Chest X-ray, PA view. Patient: 46 years old, sex M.
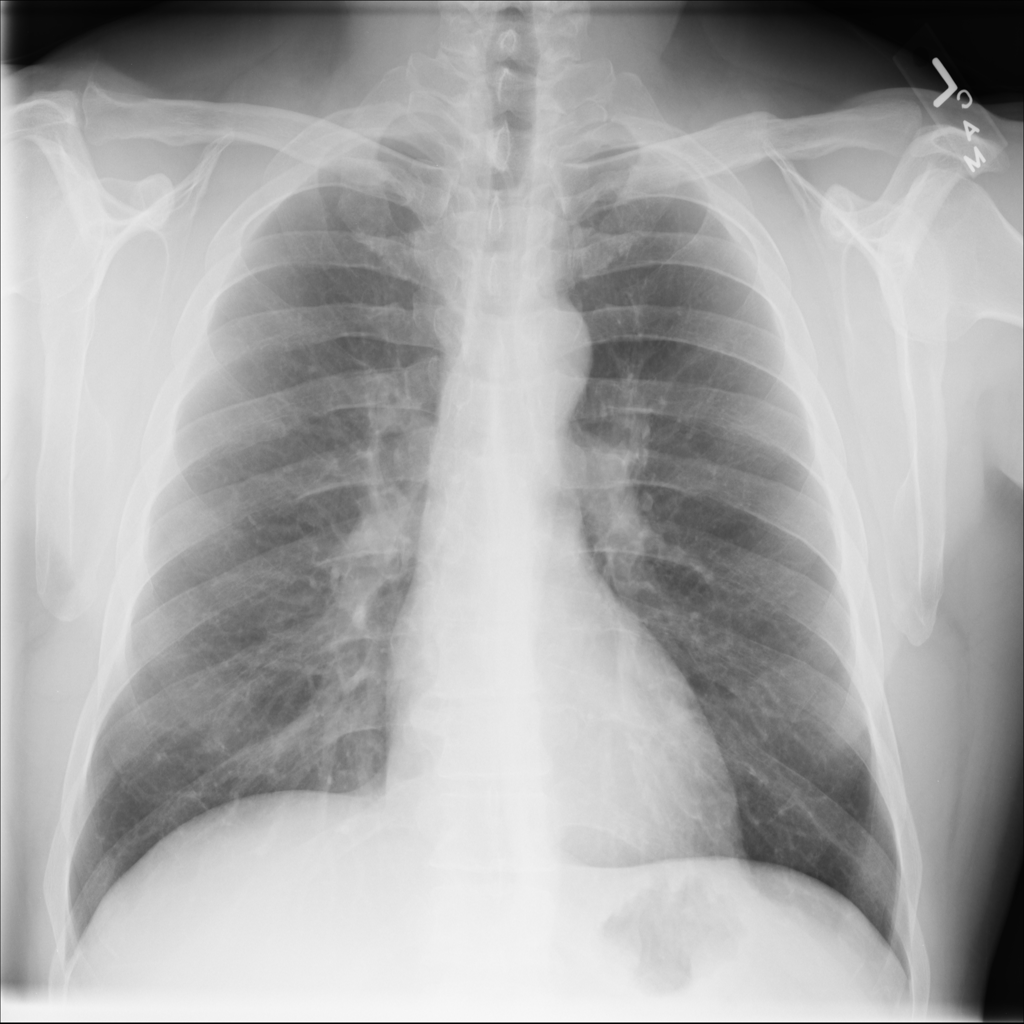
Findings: No Finding